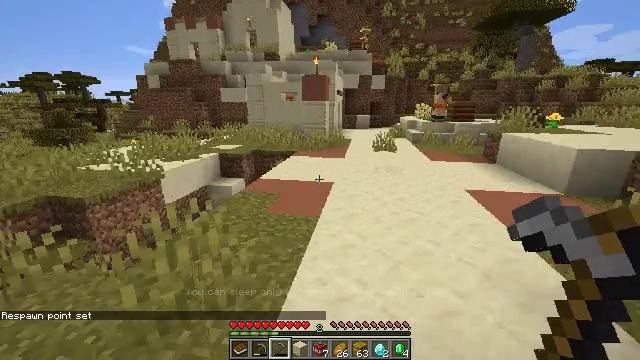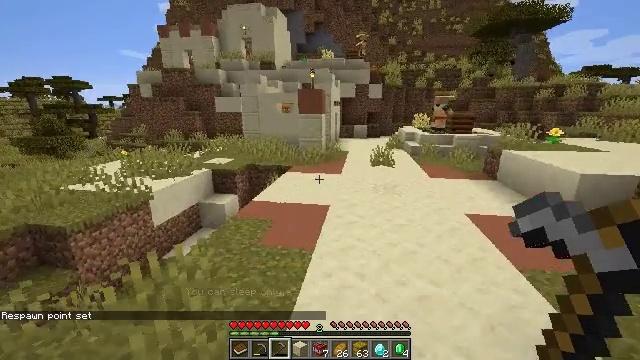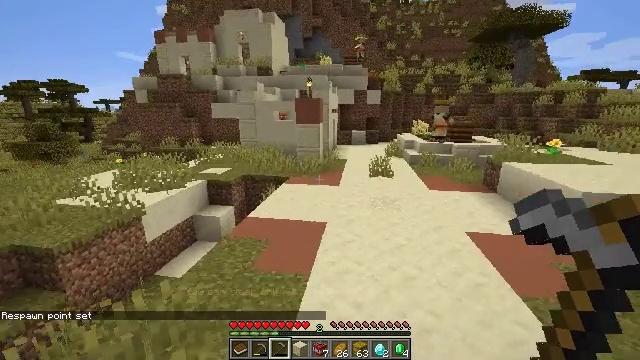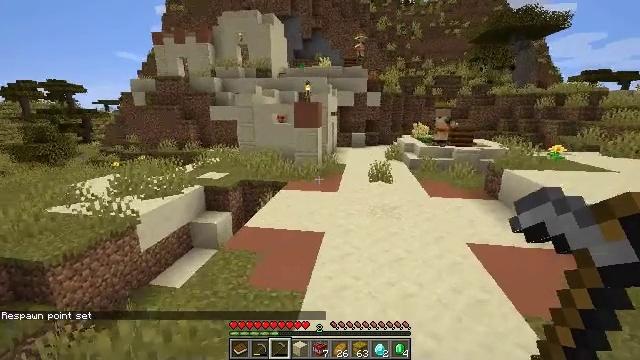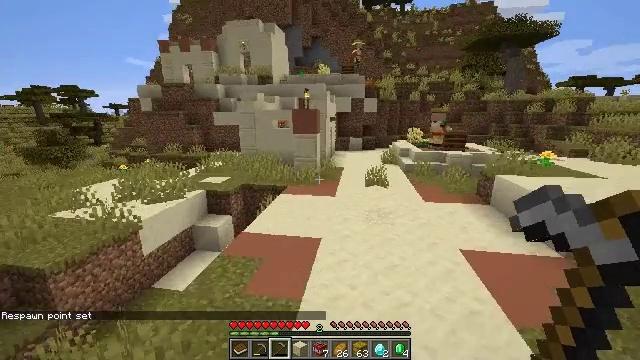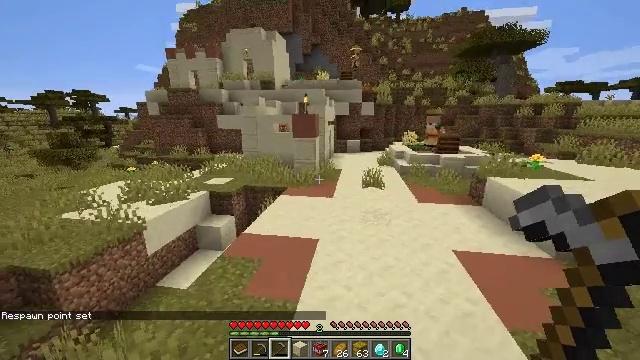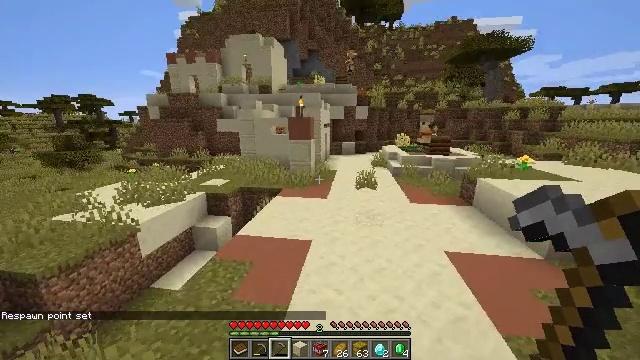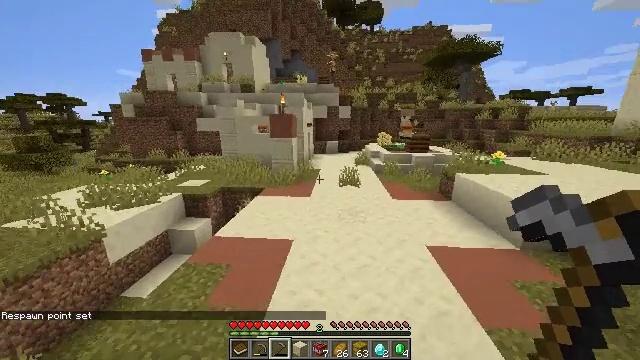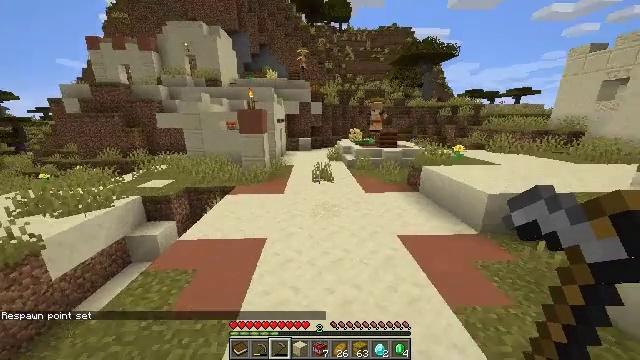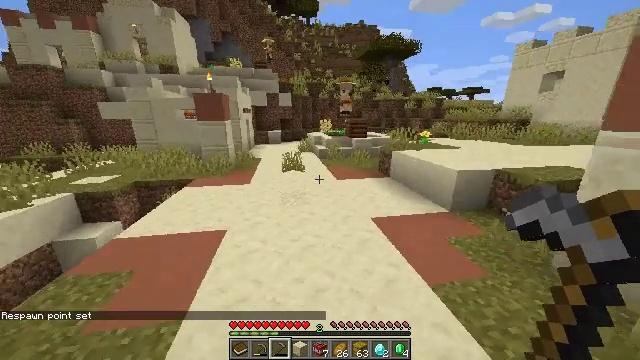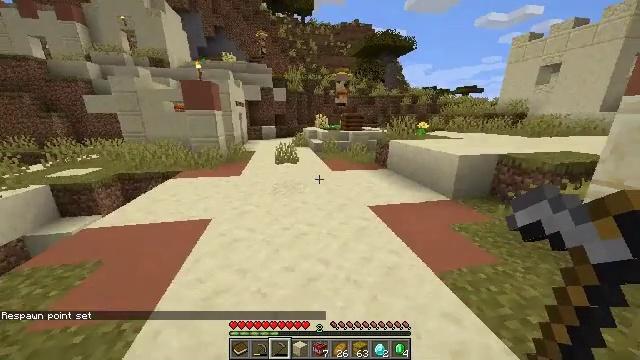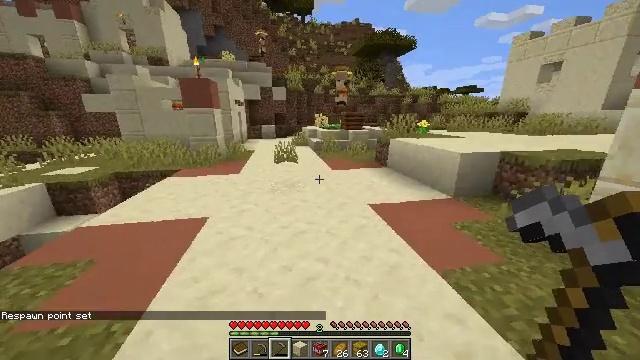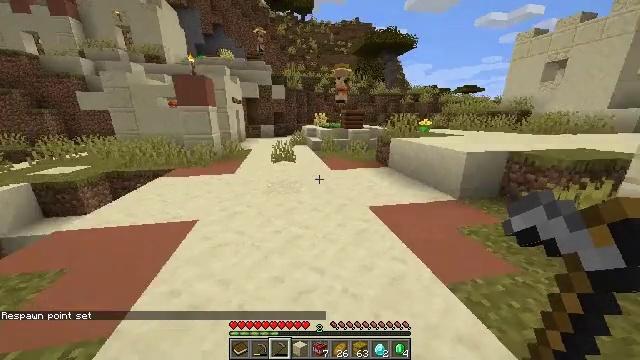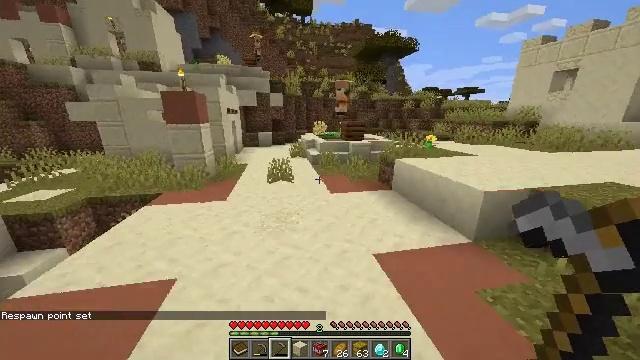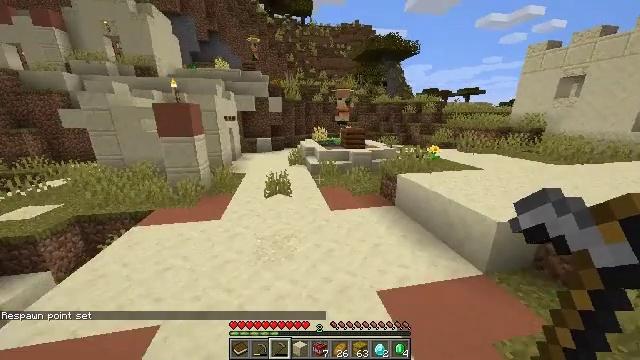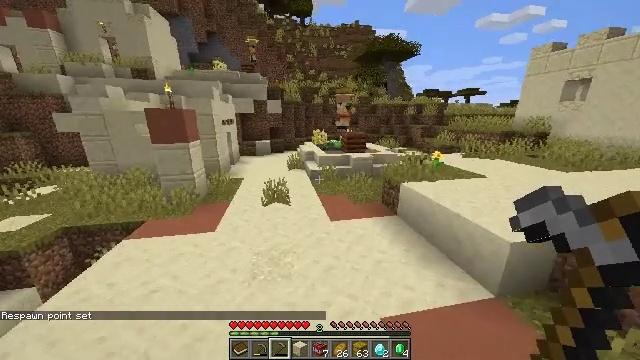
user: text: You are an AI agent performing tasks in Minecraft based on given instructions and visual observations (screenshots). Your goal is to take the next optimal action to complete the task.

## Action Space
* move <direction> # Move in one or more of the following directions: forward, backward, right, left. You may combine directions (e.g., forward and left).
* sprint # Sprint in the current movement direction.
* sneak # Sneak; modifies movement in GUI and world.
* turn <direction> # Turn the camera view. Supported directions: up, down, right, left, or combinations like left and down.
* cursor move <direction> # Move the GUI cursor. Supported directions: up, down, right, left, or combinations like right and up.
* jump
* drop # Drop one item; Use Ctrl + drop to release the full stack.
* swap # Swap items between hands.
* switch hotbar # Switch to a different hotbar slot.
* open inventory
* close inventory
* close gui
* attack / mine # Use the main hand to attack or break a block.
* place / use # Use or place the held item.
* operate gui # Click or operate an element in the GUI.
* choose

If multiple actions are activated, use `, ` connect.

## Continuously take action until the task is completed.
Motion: motion action
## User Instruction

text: Mine dirt from the ground.
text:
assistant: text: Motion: move forward and move right, sprint, turn up, jump
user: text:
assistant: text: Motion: move forward and move right, sprint, jump
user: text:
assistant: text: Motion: move forward and move right, sprint, jump
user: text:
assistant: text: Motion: move forward and move right, sprint, jump
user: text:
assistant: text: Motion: move forward and move right, sprint, jump
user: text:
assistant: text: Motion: move forward and move right, sprint, jump
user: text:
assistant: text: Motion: move forward and move right, sprint, turn right, jump
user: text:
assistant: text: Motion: move forward and move right, sprint, turn right, jump
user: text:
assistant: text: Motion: move forward, sprint, turn right, jump
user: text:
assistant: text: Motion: move forward, sprint, turn right, jump
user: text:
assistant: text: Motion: move forward, sprint, jump
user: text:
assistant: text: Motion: move forward, sprint, jump
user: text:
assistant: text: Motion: move forward, sprint, jump
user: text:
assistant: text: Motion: move forward, sprint, jump
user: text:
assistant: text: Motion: move forward, sprint, jump
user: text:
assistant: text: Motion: move forward, sprint, jump
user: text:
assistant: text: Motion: move forward, sprint, jump
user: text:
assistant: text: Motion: move forward, sprint, jump
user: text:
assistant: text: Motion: move forward, sprint, jump
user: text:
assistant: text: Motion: move forward, sprint, jump
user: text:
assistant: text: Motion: move forward, sprint, jump
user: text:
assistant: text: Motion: move forward, sprint, turn left and up
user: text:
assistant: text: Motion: move forward, sprint, turn left and up
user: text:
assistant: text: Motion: move forward, sprint
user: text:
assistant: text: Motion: move forward, sprint
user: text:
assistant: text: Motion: move forward, sprint
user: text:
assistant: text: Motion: move forward, sprint, turn left and up
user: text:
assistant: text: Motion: move forward, sprint, turn left
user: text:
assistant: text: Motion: move forward, sprint
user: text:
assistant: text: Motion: move forward, sprint